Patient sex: M
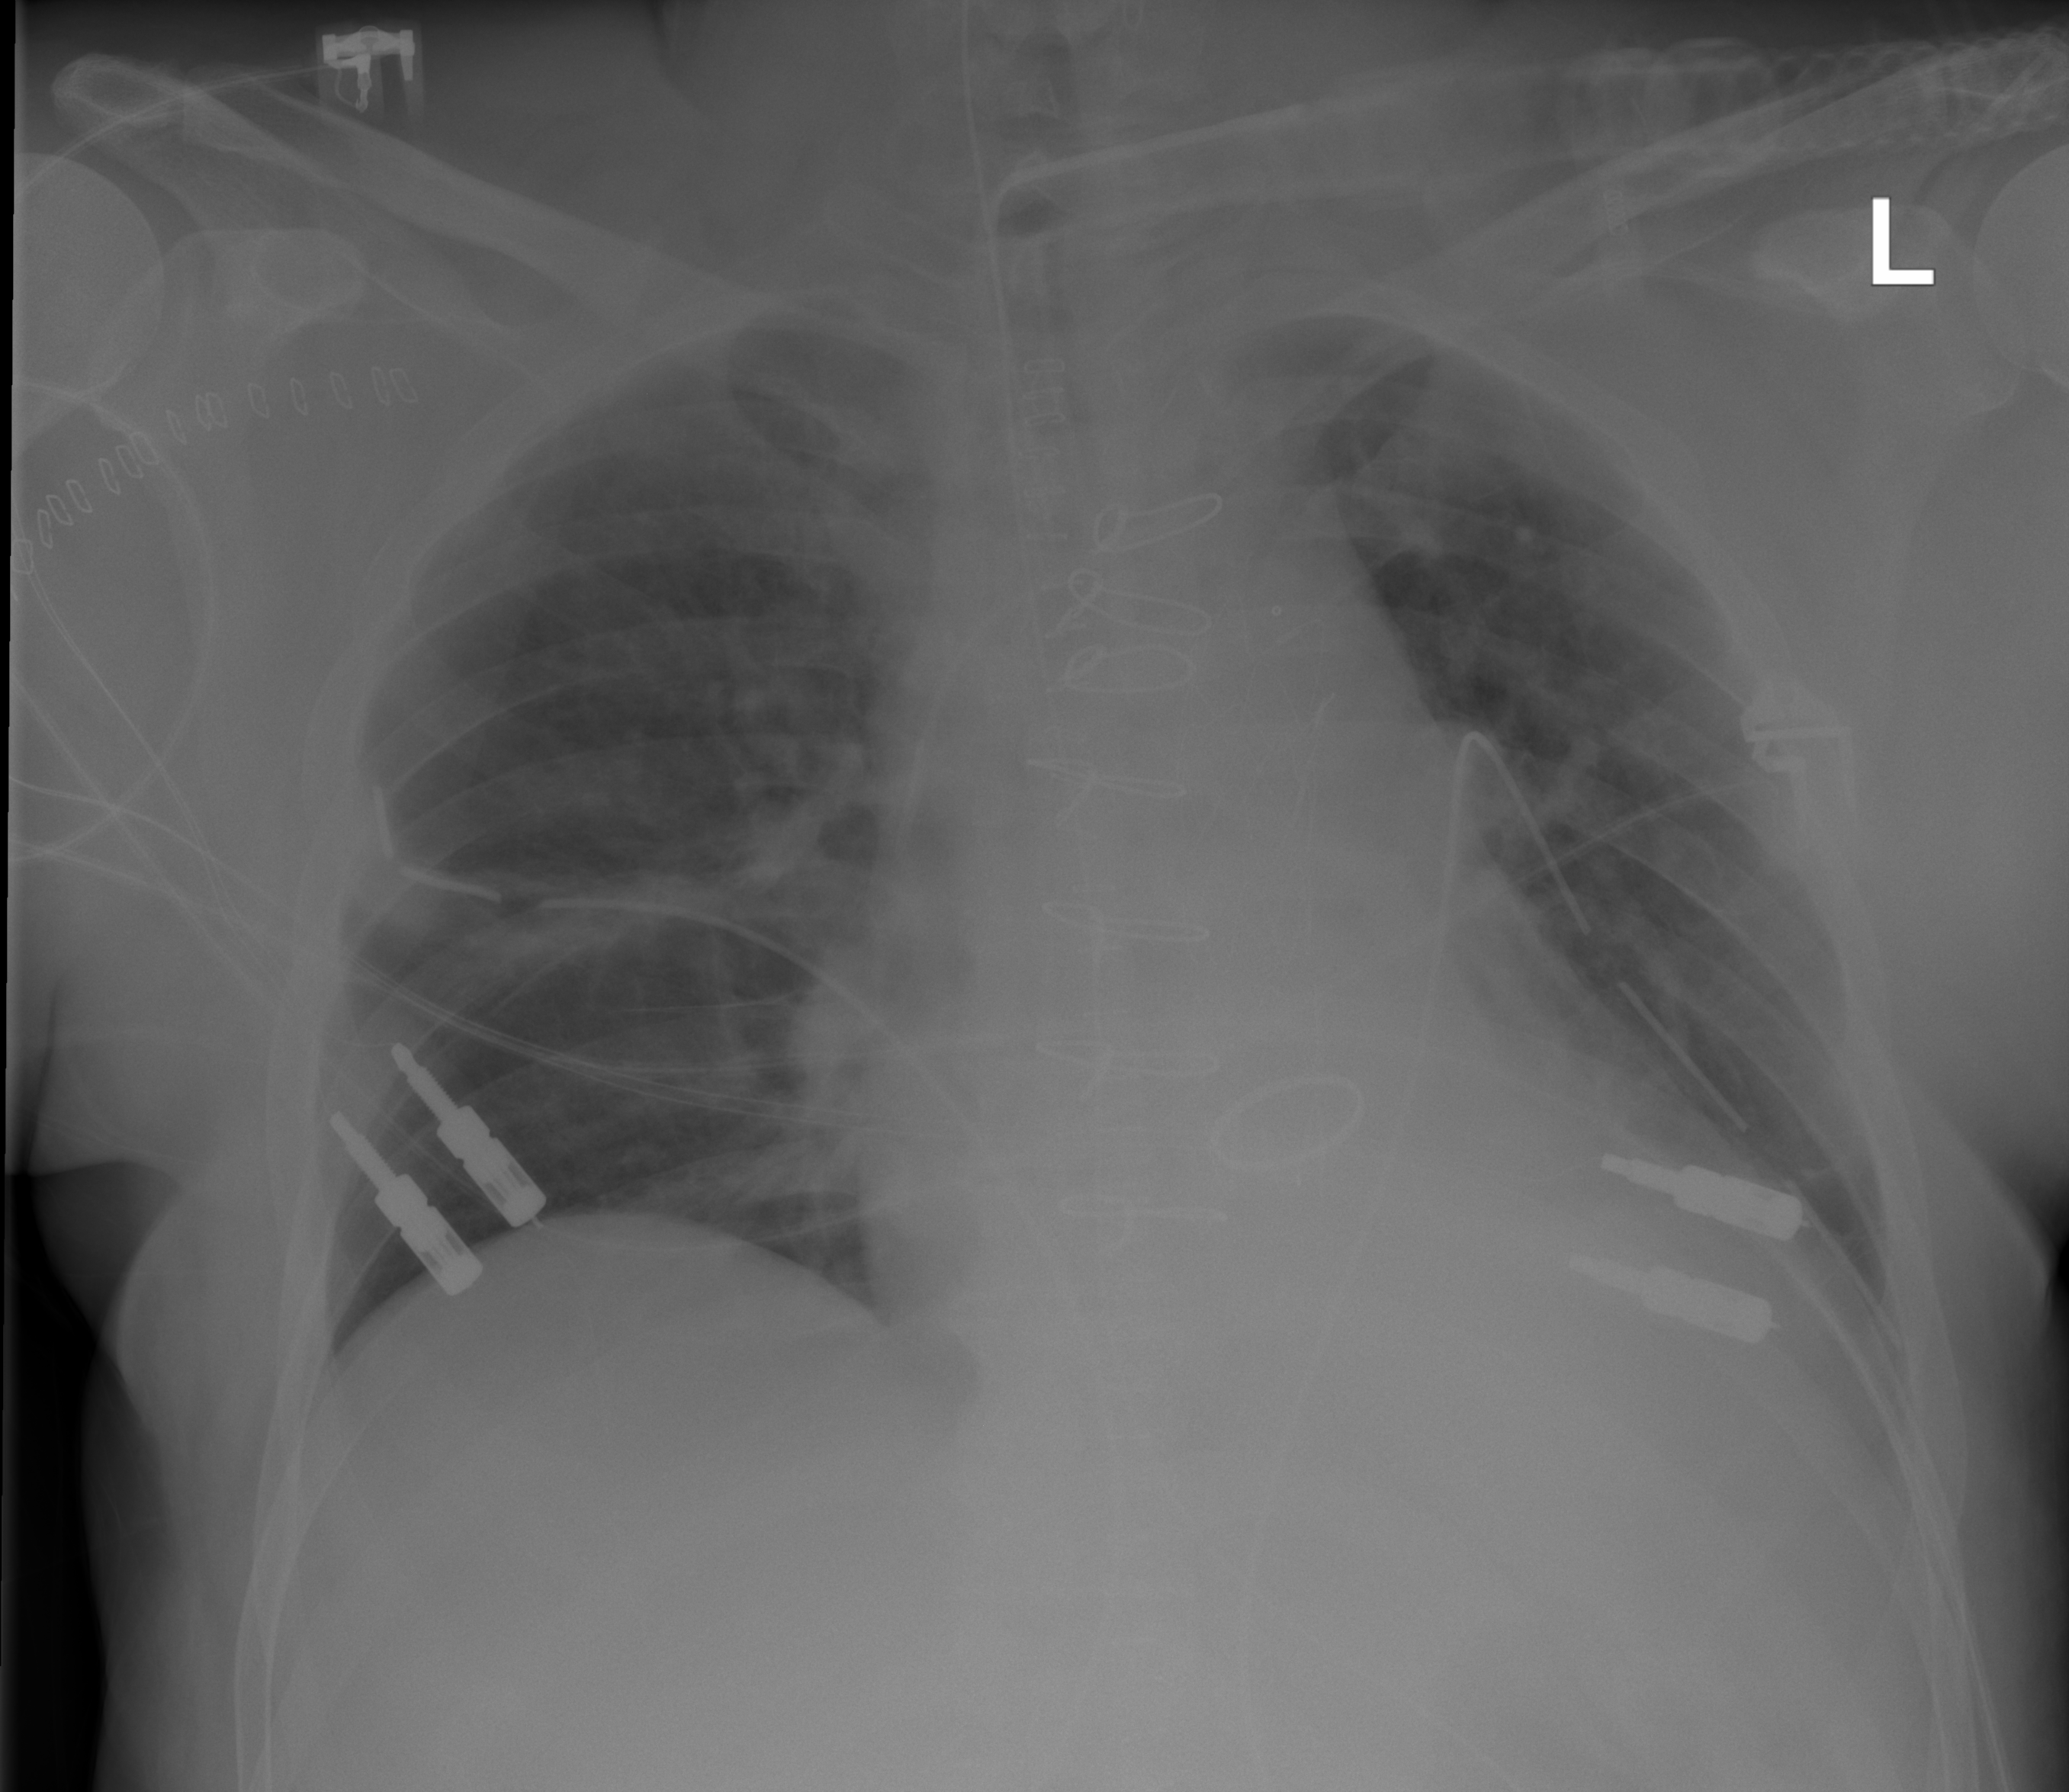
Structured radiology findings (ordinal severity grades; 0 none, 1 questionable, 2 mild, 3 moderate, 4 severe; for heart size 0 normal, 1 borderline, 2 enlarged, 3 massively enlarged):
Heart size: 0
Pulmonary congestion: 0
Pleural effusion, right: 0
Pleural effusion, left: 0
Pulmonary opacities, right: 0
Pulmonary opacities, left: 0
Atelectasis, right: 0
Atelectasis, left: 2